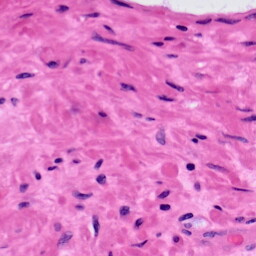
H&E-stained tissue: Prostate